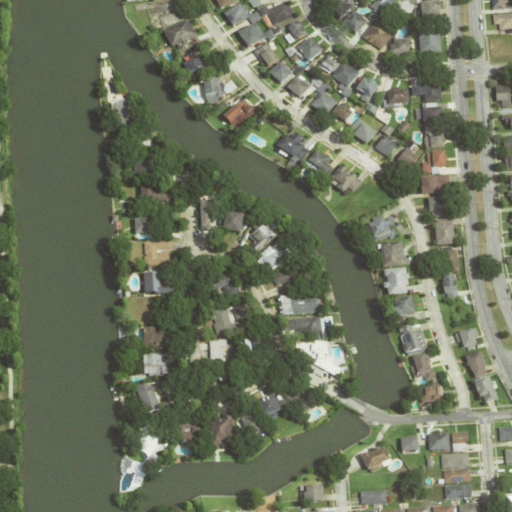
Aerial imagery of island in Louisiana named Demourelles Island containing low intensity development, medium intensity development, open water, herbaceous wetlands, open development, high intensity development, and evergreen forest